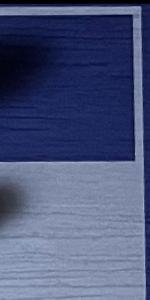
Label: Empty